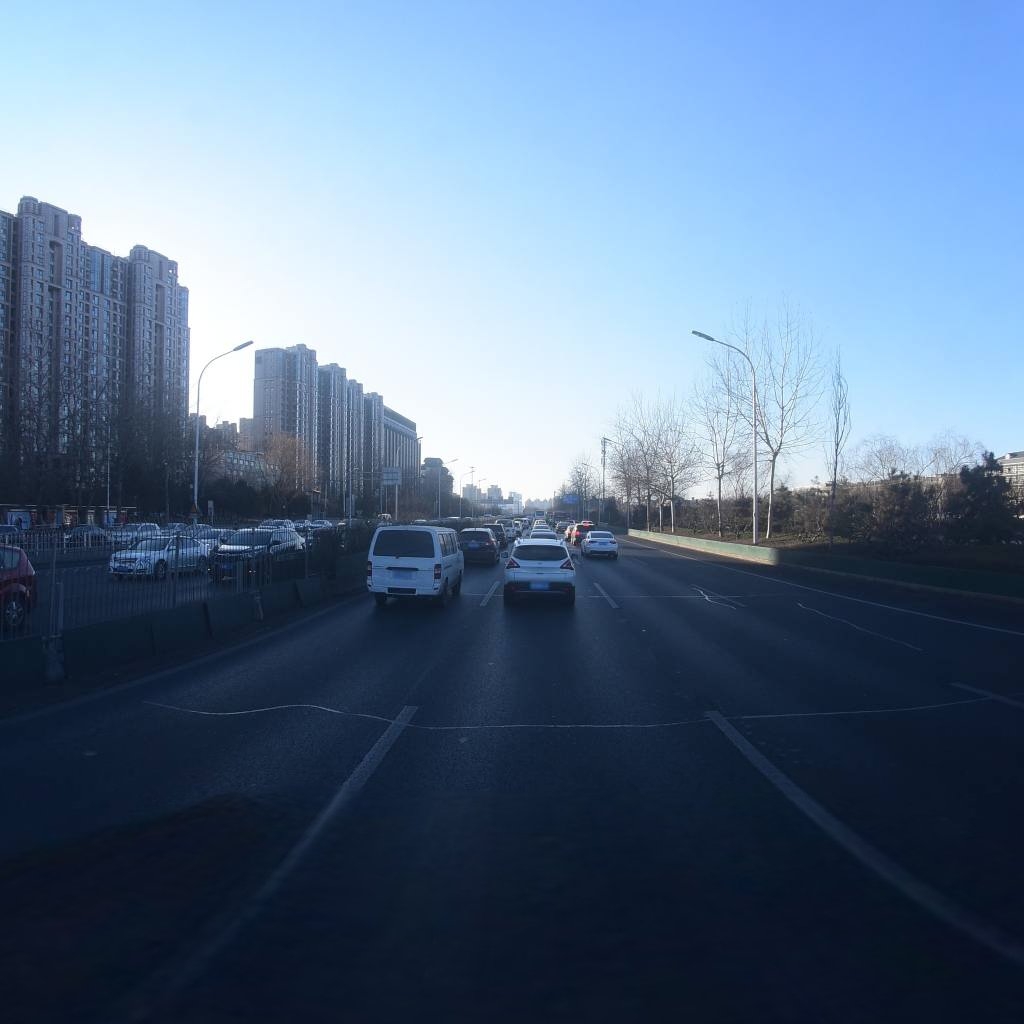
Region: Dongcheng
Road damage annotations: transverse patch, longitudinal patch, longitudinal patch, transverse patch